Question: I wonder if it is possible to plot tree by ggplot?
let's say:
'''
library(rpart
library(rpart.plot)
data(iris)
mod <- rpart(Species~., data=iris)
prp(mod)
'''

Can I plot similar graph in ggplot?
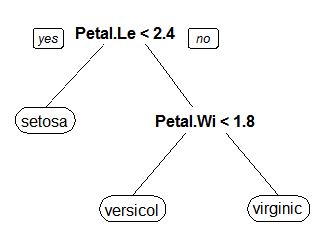
Answer: The 'autoplot.rpart()' function in the 'survMisc' package could get you part of the way there. But you'd likely need to clean up the presentation of the the plot, potentially layering in symbols, etc. It seems to be just a starting point:
'''
library(rpart)
library(survMisc)
data(iris)
mod <- rpart(Species~., data=iris)
autoplot(mod, branch=0)
'''